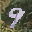
Label: 9